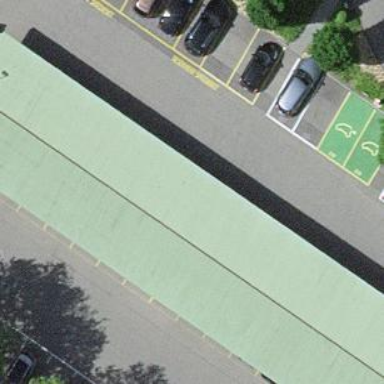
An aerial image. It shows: View of roof of building.